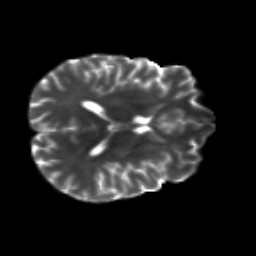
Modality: T2w
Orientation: axial
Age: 32
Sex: male
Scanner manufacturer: siemens
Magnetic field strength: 3 T
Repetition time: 8.8 s
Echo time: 0.085 s